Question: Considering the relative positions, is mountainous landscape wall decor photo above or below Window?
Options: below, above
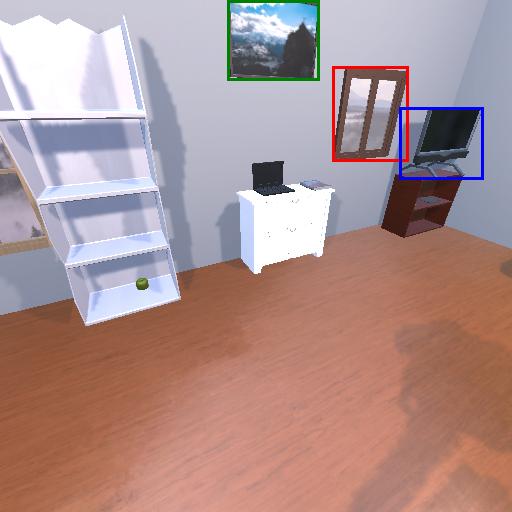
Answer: below